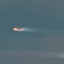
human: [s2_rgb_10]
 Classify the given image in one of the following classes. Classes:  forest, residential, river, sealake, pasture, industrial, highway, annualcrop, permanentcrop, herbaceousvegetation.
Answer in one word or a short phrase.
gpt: SeaLake